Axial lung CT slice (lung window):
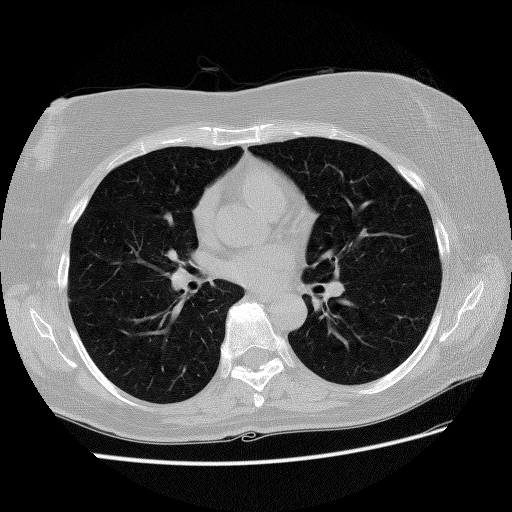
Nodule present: no